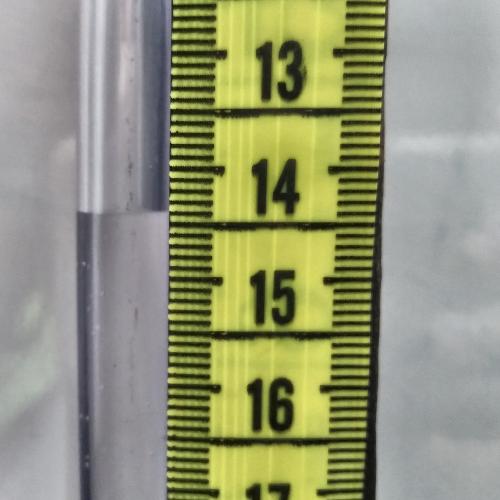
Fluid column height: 14.4 cm